Interaction volume radius: 5 \u00c5
Interaction volume height: 25 \u00c5
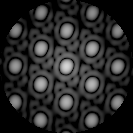
Disorder parameter: 0.00895